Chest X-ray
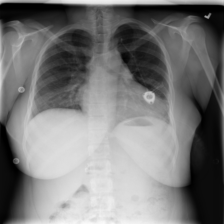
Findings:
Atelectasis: positive
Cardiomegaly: negative
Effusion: negative
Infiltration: positive
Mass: negative
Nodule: negative
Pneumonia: negative
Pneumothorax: negative
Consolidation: negative
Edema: negative
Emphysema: negative
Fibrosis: negative
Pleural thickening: negative
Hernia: negative